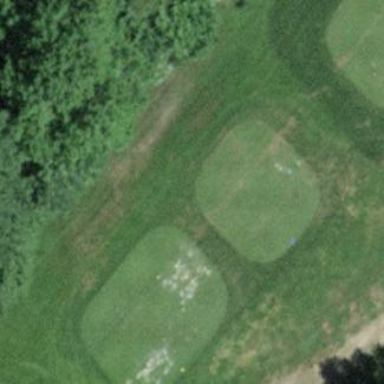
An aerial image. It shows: Grassy area designated as golf tee.